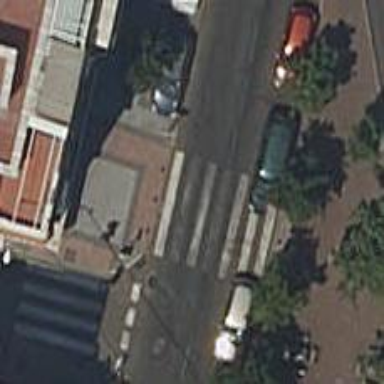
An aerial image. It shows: Marked crossing on the road.